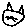
Label: cat